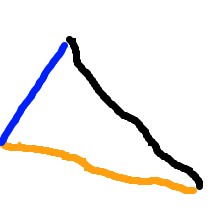
Shape: triangle